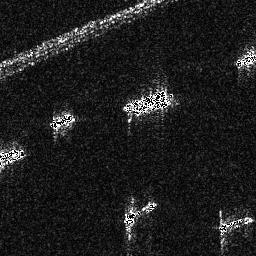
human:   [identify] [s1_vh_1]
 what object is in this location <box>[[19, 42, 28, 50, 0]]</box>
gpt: <ref>1 small ship at the left</ref>

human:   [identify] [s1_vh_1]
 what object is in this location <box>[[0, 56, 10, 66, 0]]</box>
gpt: <ref>1 medium ship at the left</ref>

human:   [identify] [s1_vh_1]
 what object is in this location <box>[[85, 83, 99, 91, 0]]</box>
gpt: <ref>1 medium ship at the bottom right</ref>

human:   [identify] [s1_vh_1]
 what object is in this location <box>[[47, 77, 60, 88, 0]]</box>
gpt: <ref>1 medium ship at the bottom</ref>

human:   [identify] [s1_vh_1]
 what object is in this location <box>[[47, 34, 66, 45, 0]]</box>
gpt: <ref>1 medium ship at the center</ref>